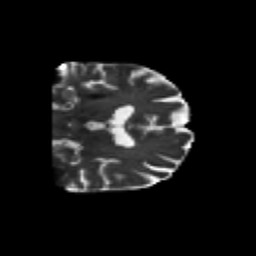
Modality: T2w
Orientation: coronal
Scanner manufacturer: siemens
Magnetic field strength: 3 T
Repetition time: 6.8 s
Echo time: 0.093 s